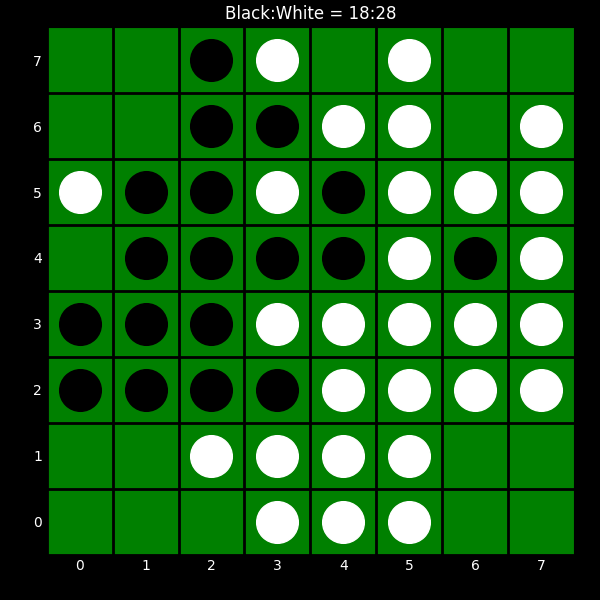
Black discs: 18
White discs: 28